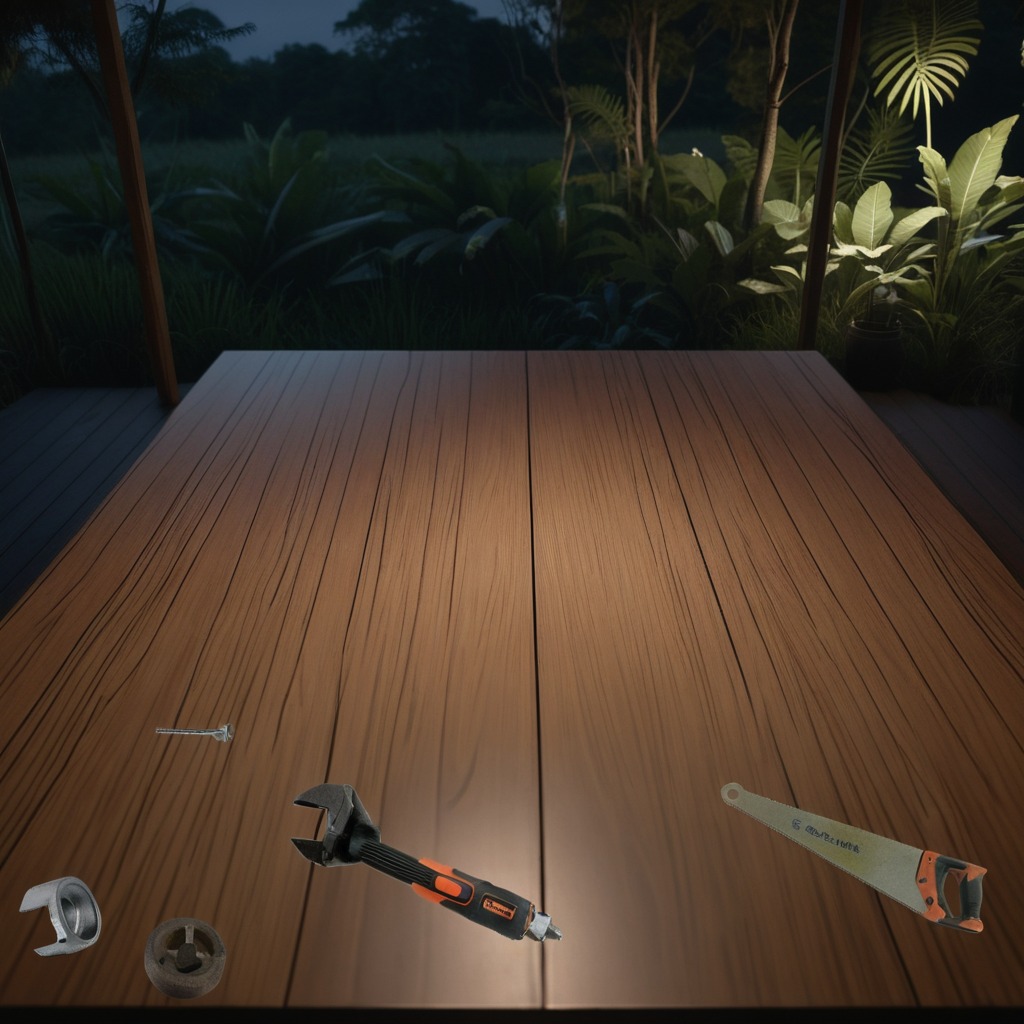
A metal machine screw, an iron nail, a handheld metal saw, a metal nut, and a wrench are lying on the wooden table.